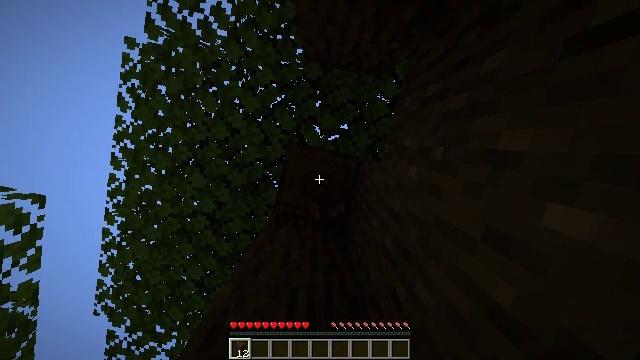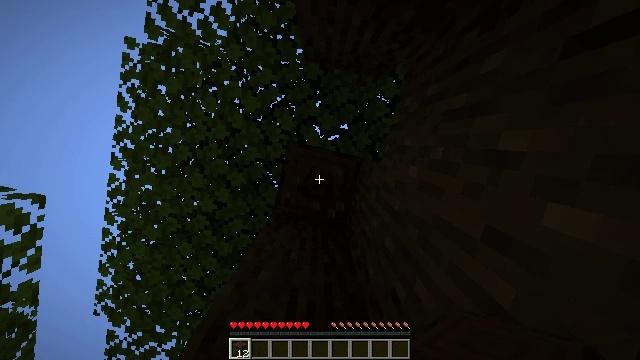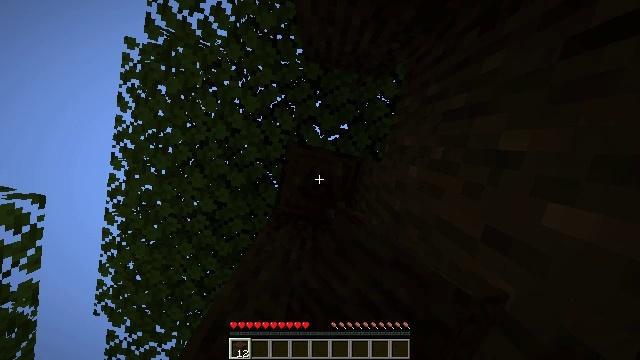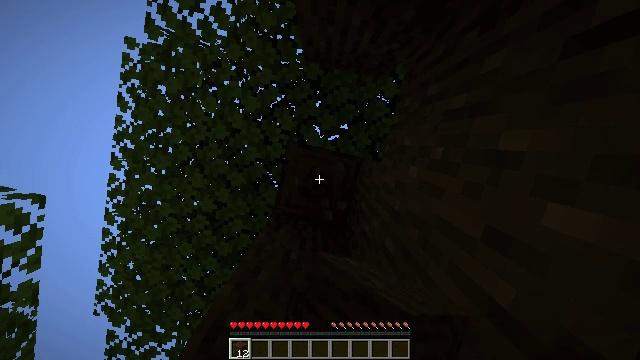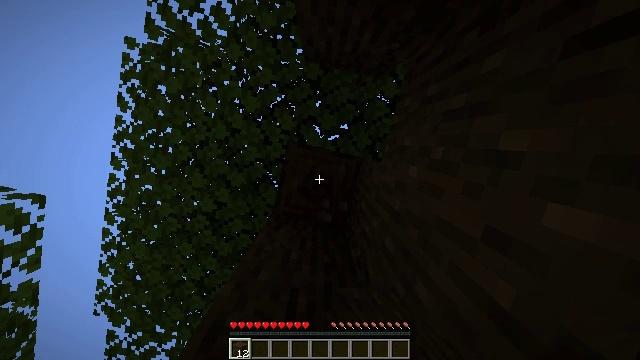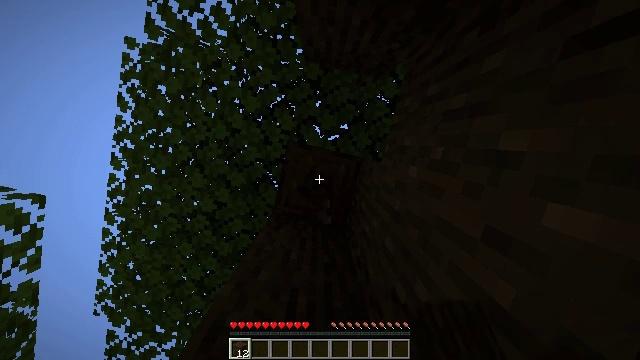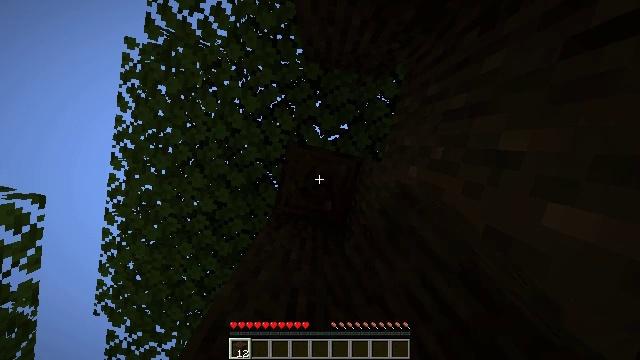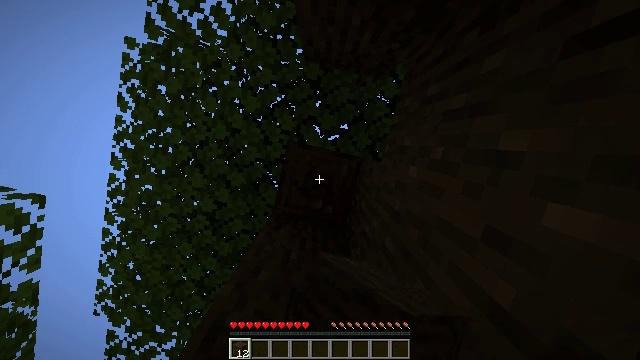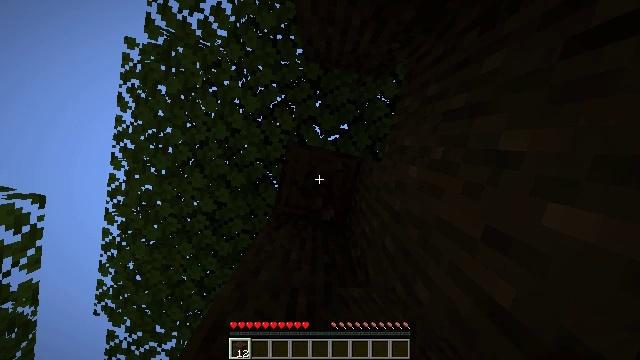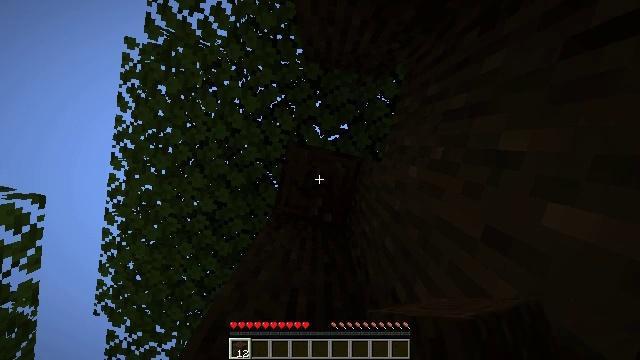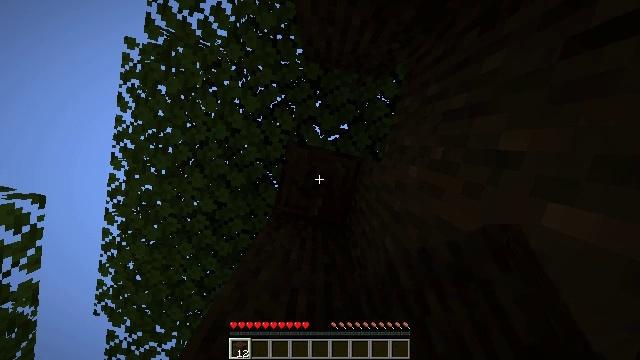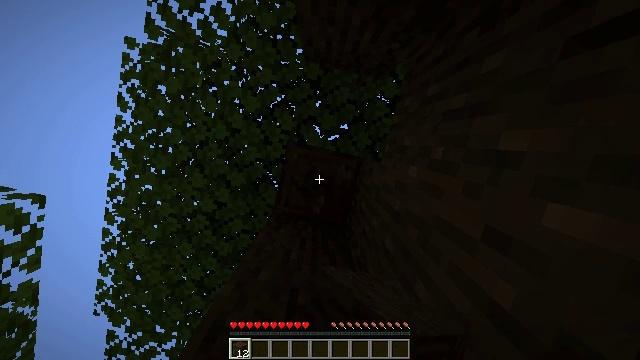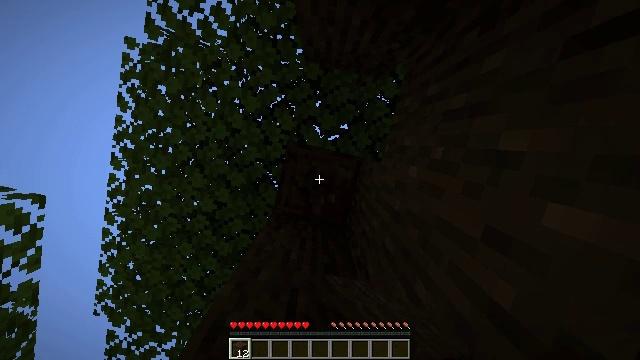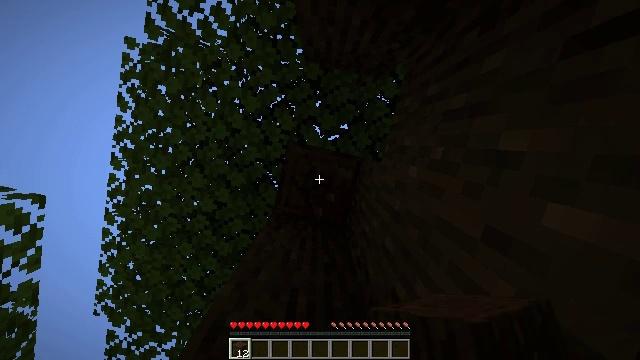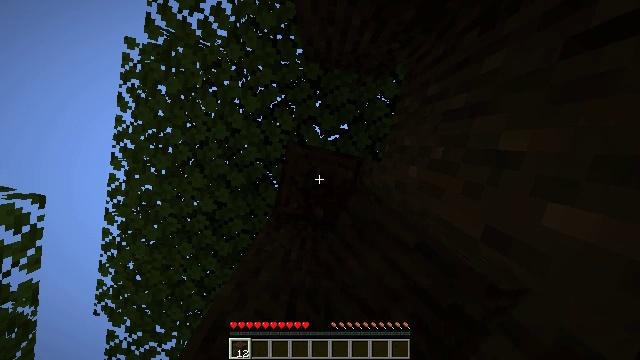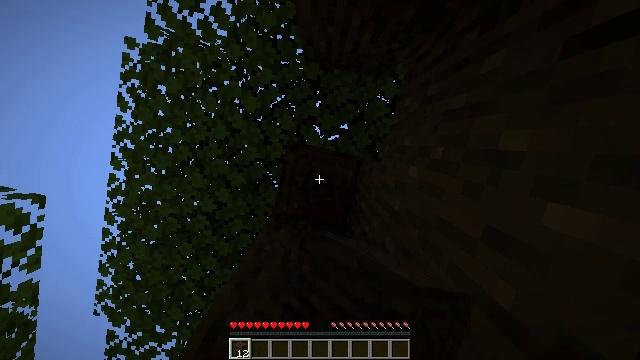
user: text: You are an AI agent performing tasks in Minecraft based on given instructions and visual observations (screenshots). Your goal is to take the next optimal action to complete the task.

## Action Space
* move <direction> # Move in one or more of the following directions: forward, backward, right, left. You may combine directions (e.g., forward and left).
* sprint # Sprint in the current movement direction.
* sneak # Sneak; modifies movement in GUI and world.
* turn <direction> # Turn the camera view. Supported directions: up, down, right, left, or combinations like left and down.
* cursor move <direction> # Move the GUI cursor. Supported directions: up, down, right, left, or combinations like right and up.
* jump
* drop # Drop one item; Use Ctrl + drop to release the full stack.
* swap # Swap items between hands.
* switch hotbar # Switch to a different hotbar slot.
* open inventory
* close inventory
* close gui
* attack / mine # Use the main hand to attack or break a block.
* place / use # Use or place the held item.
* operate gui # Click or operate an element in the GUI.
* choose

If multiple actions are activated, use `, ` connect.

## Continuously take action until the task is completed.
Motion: motion action
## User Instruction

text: Collect dark oak log for building.
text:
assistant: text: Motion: attack / mine
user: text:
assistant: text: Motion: attack / mine
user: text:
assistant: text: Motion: attack / mine
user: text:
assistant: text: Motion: attack / mine
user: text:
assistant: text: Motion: attack / mine
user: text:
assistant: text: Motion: attack / mine
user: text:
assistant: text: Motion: attack / mine
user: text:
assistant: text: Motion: attack / mine
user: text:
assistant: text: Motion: attack / mine
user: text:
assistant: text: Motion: attack / mine
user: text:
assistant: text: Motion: attack / mine
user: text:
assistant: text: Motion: attack / mine
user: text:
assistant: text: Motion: attack / mine
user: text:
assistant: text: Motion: attack / mine
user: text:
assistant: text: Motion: attack / mine
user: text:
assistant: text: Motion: attack / mine
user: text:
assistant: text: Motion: attack / mine
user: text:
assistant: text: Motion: attack / mine
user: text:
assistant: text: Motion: attack / mine
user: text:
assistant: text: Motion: attack / mine
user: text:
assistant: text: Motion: attack / mine
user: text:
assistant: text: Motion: attack / mine
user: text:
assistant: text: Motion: attack / mine
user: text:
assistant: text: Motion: attack / mine
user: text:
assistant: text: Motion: attack / mine
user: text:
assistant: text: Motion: attack / mine
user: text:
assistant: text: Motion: attack / mine
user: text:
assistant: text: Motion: attack / mine
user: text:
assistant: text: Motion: attack / mine
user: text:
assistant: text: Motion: attack / mine